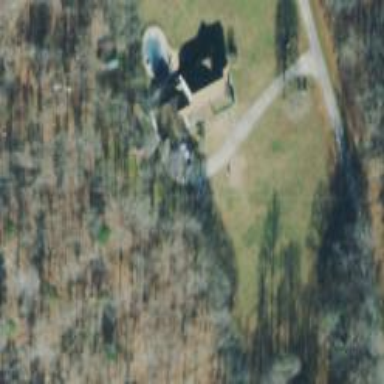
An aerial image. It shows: Driveway.